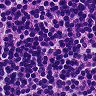
Metastatic tissue present: no